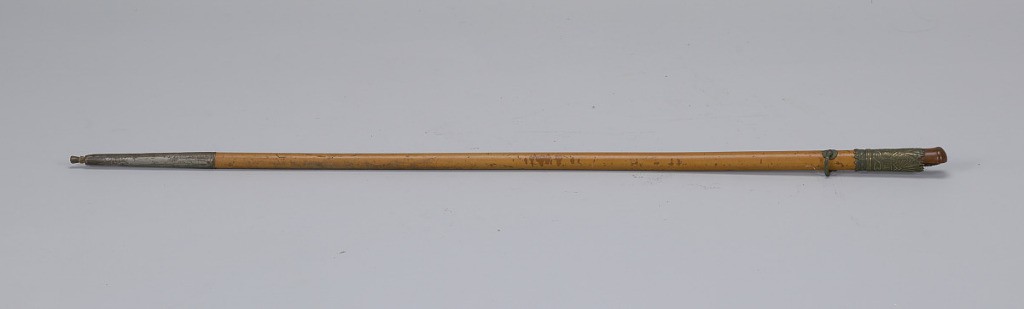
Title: Cane
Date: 18th century
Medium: Malacca (rattan), burlwood, gilded brass, iron
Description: Ridged stick with broken handle. Mounting decorated with design of palmette and ornament in bands. Brass chord loop, iron ferule and tip.